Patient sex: F
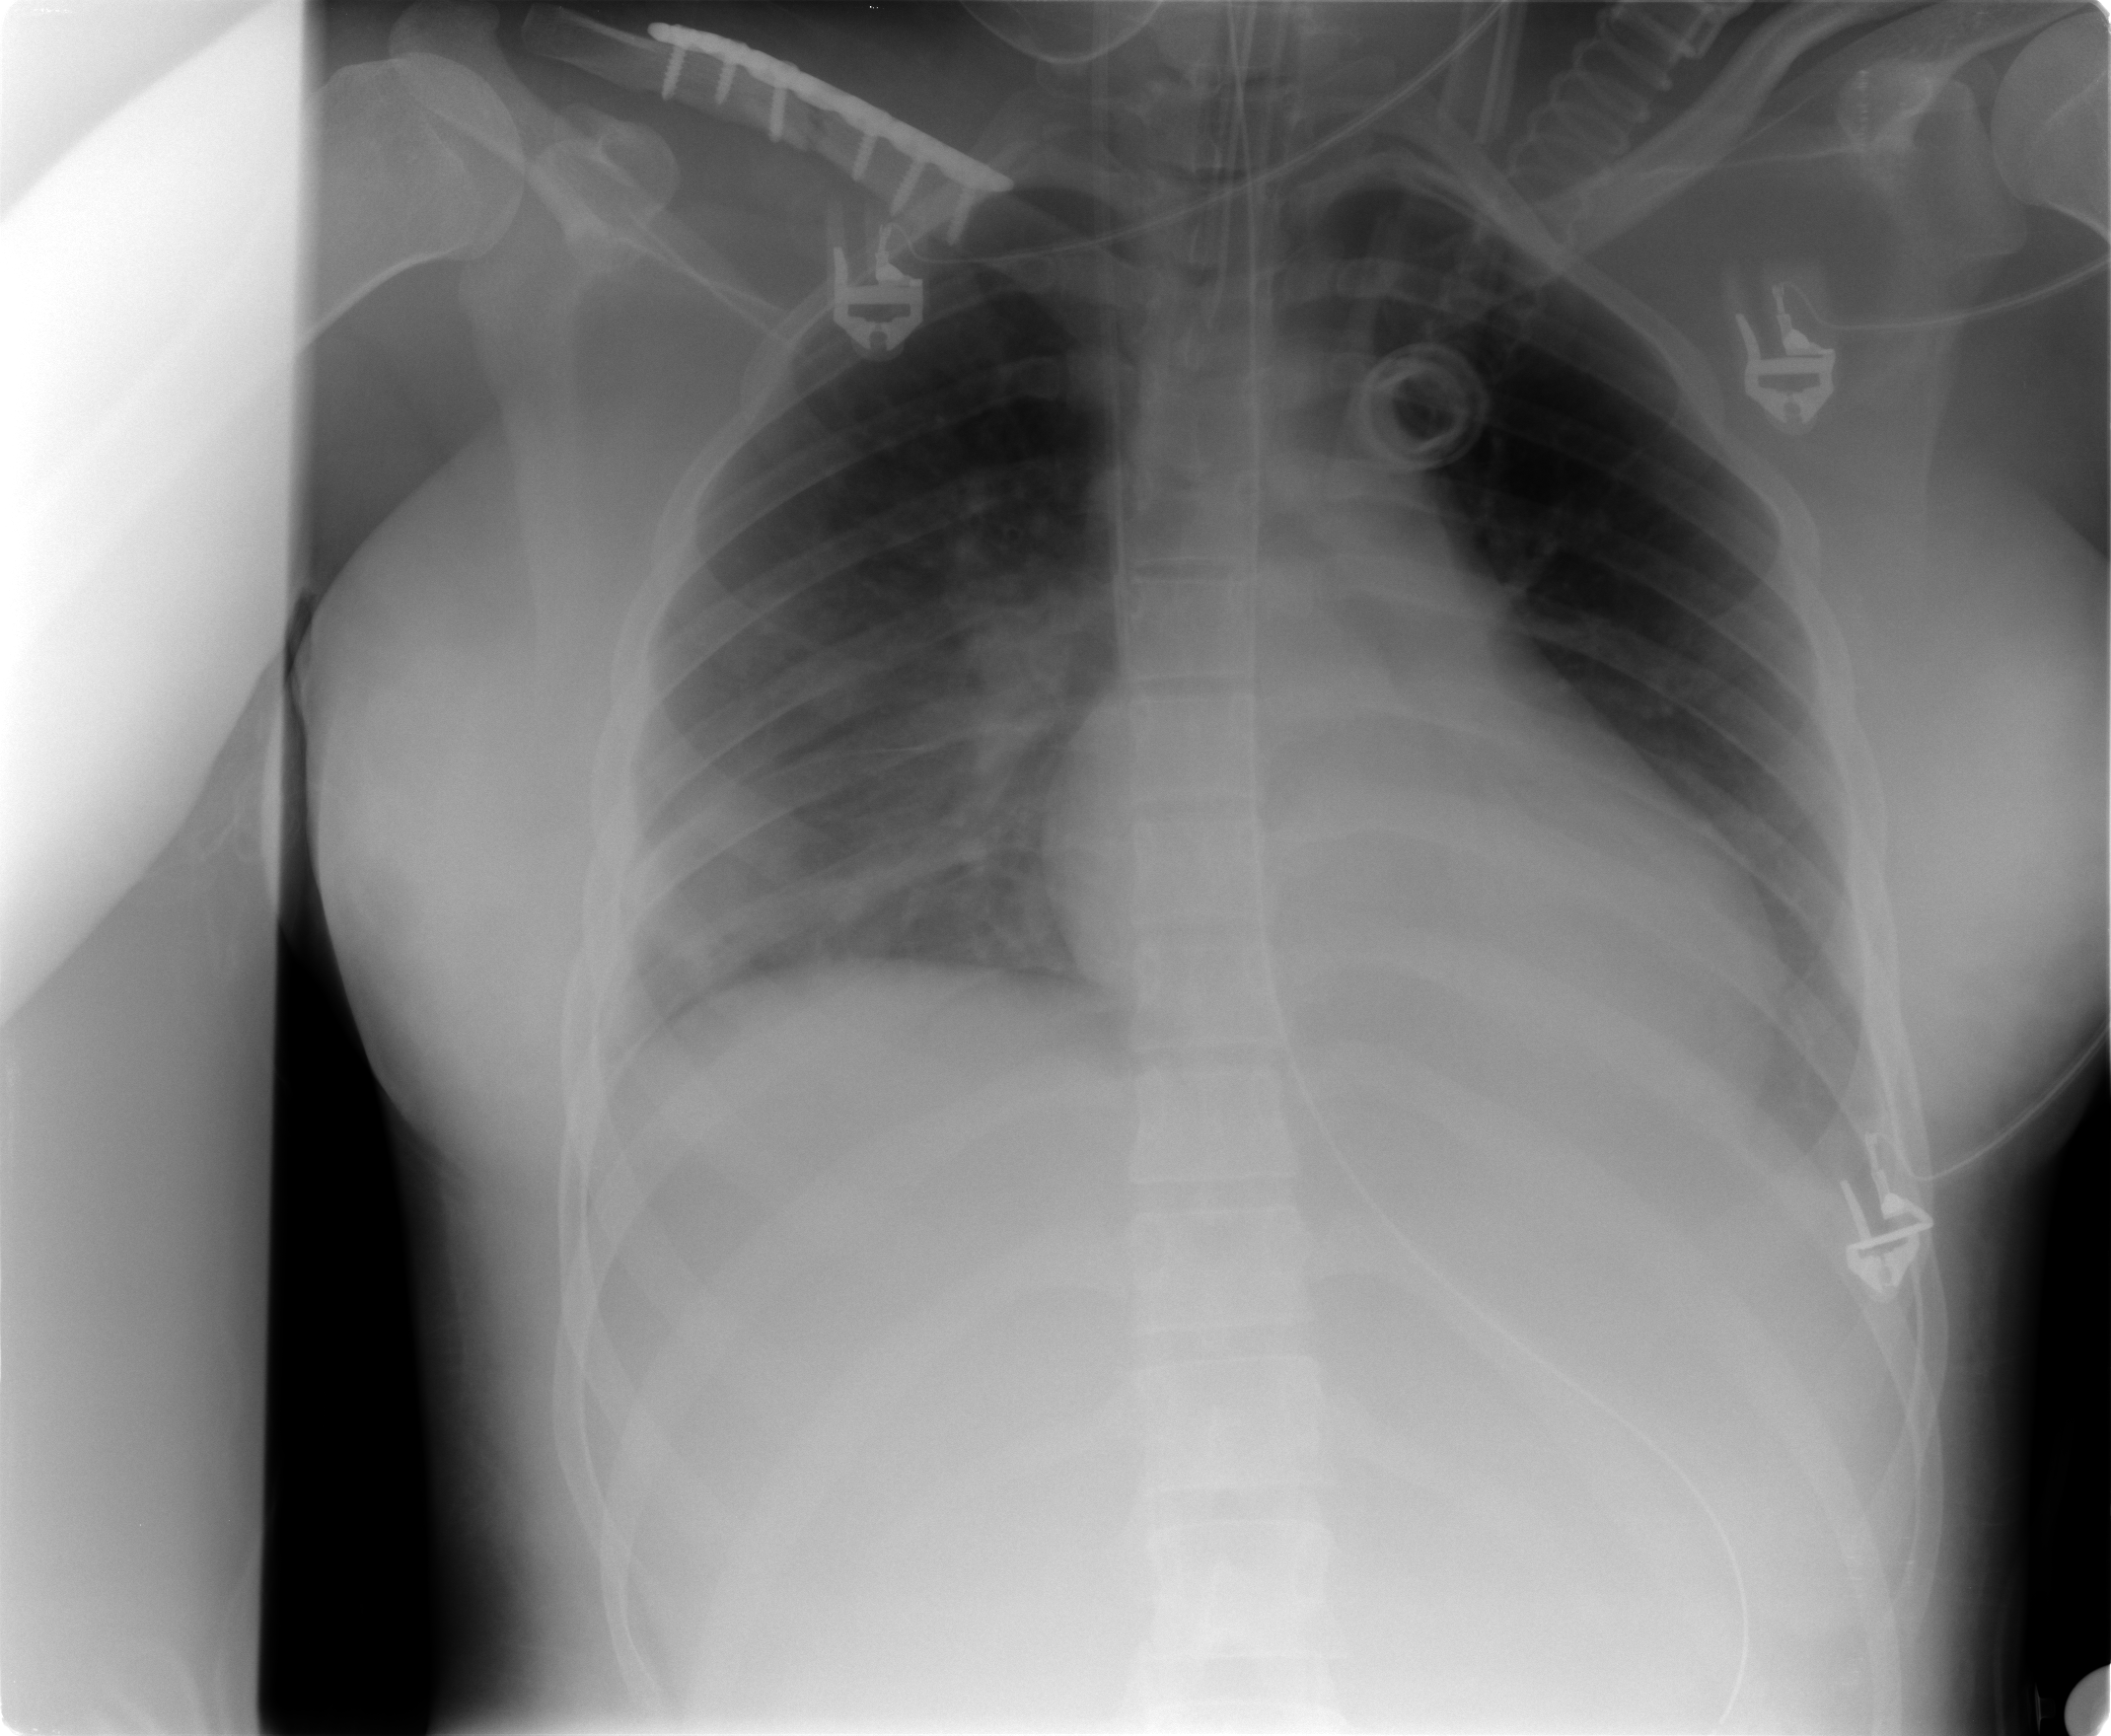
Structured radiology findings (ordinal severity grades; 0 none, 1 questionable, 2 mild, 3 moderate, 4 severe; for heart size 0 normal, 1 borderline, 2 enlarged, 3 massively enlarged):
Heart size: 0
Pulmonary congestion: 0
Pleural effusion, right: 1
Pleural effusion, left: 0
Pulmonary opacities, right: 2
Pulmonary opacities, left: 0
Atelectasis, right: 2
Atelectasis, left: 0